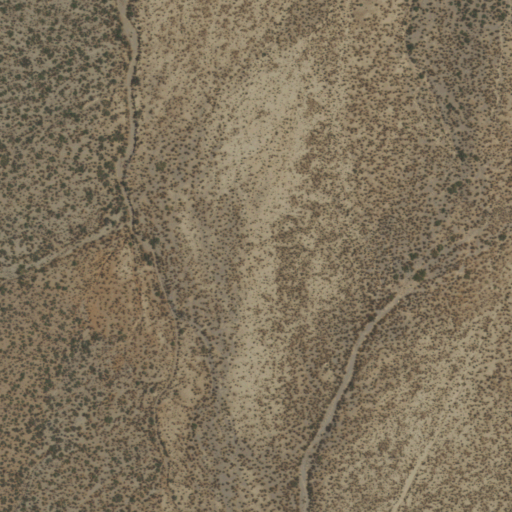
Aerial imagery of valley in New Mexico named Little Dry Canyon containing shrub and grassland